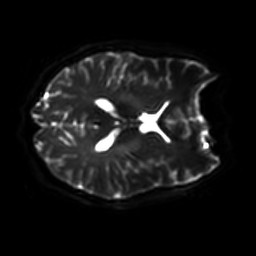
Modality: DWI
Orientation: axial
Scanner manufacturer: philips
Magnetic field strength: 7 T
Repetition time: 9.612 s
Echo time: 0.073 s